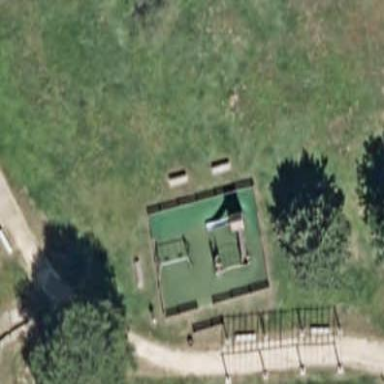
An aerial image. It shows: Playground area for leisure land.